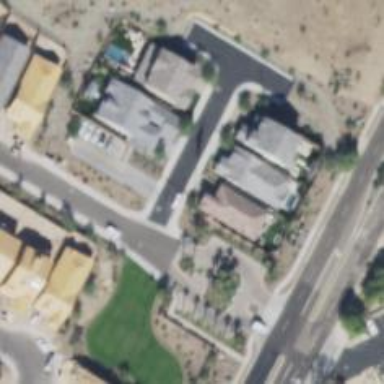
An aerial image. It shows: Smooth asphalt road in residential area.